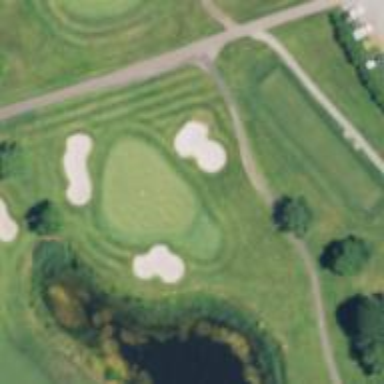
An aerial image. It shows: View of golf hole.